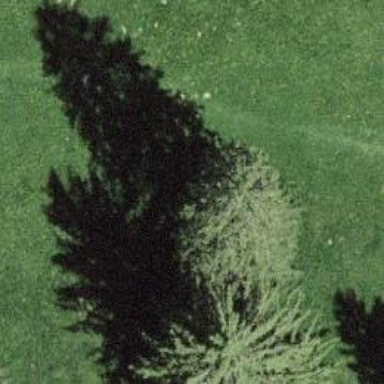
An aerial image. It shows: Beautiful tree in nature.